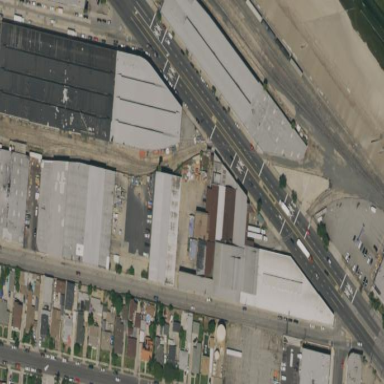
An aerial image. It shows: Warehouse.